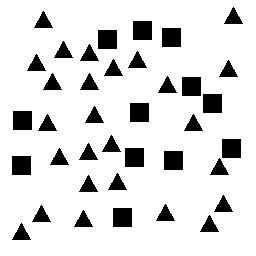
Squares: 12
Triangles: 26
Stars: 0
Total shapes: 38